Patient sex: M
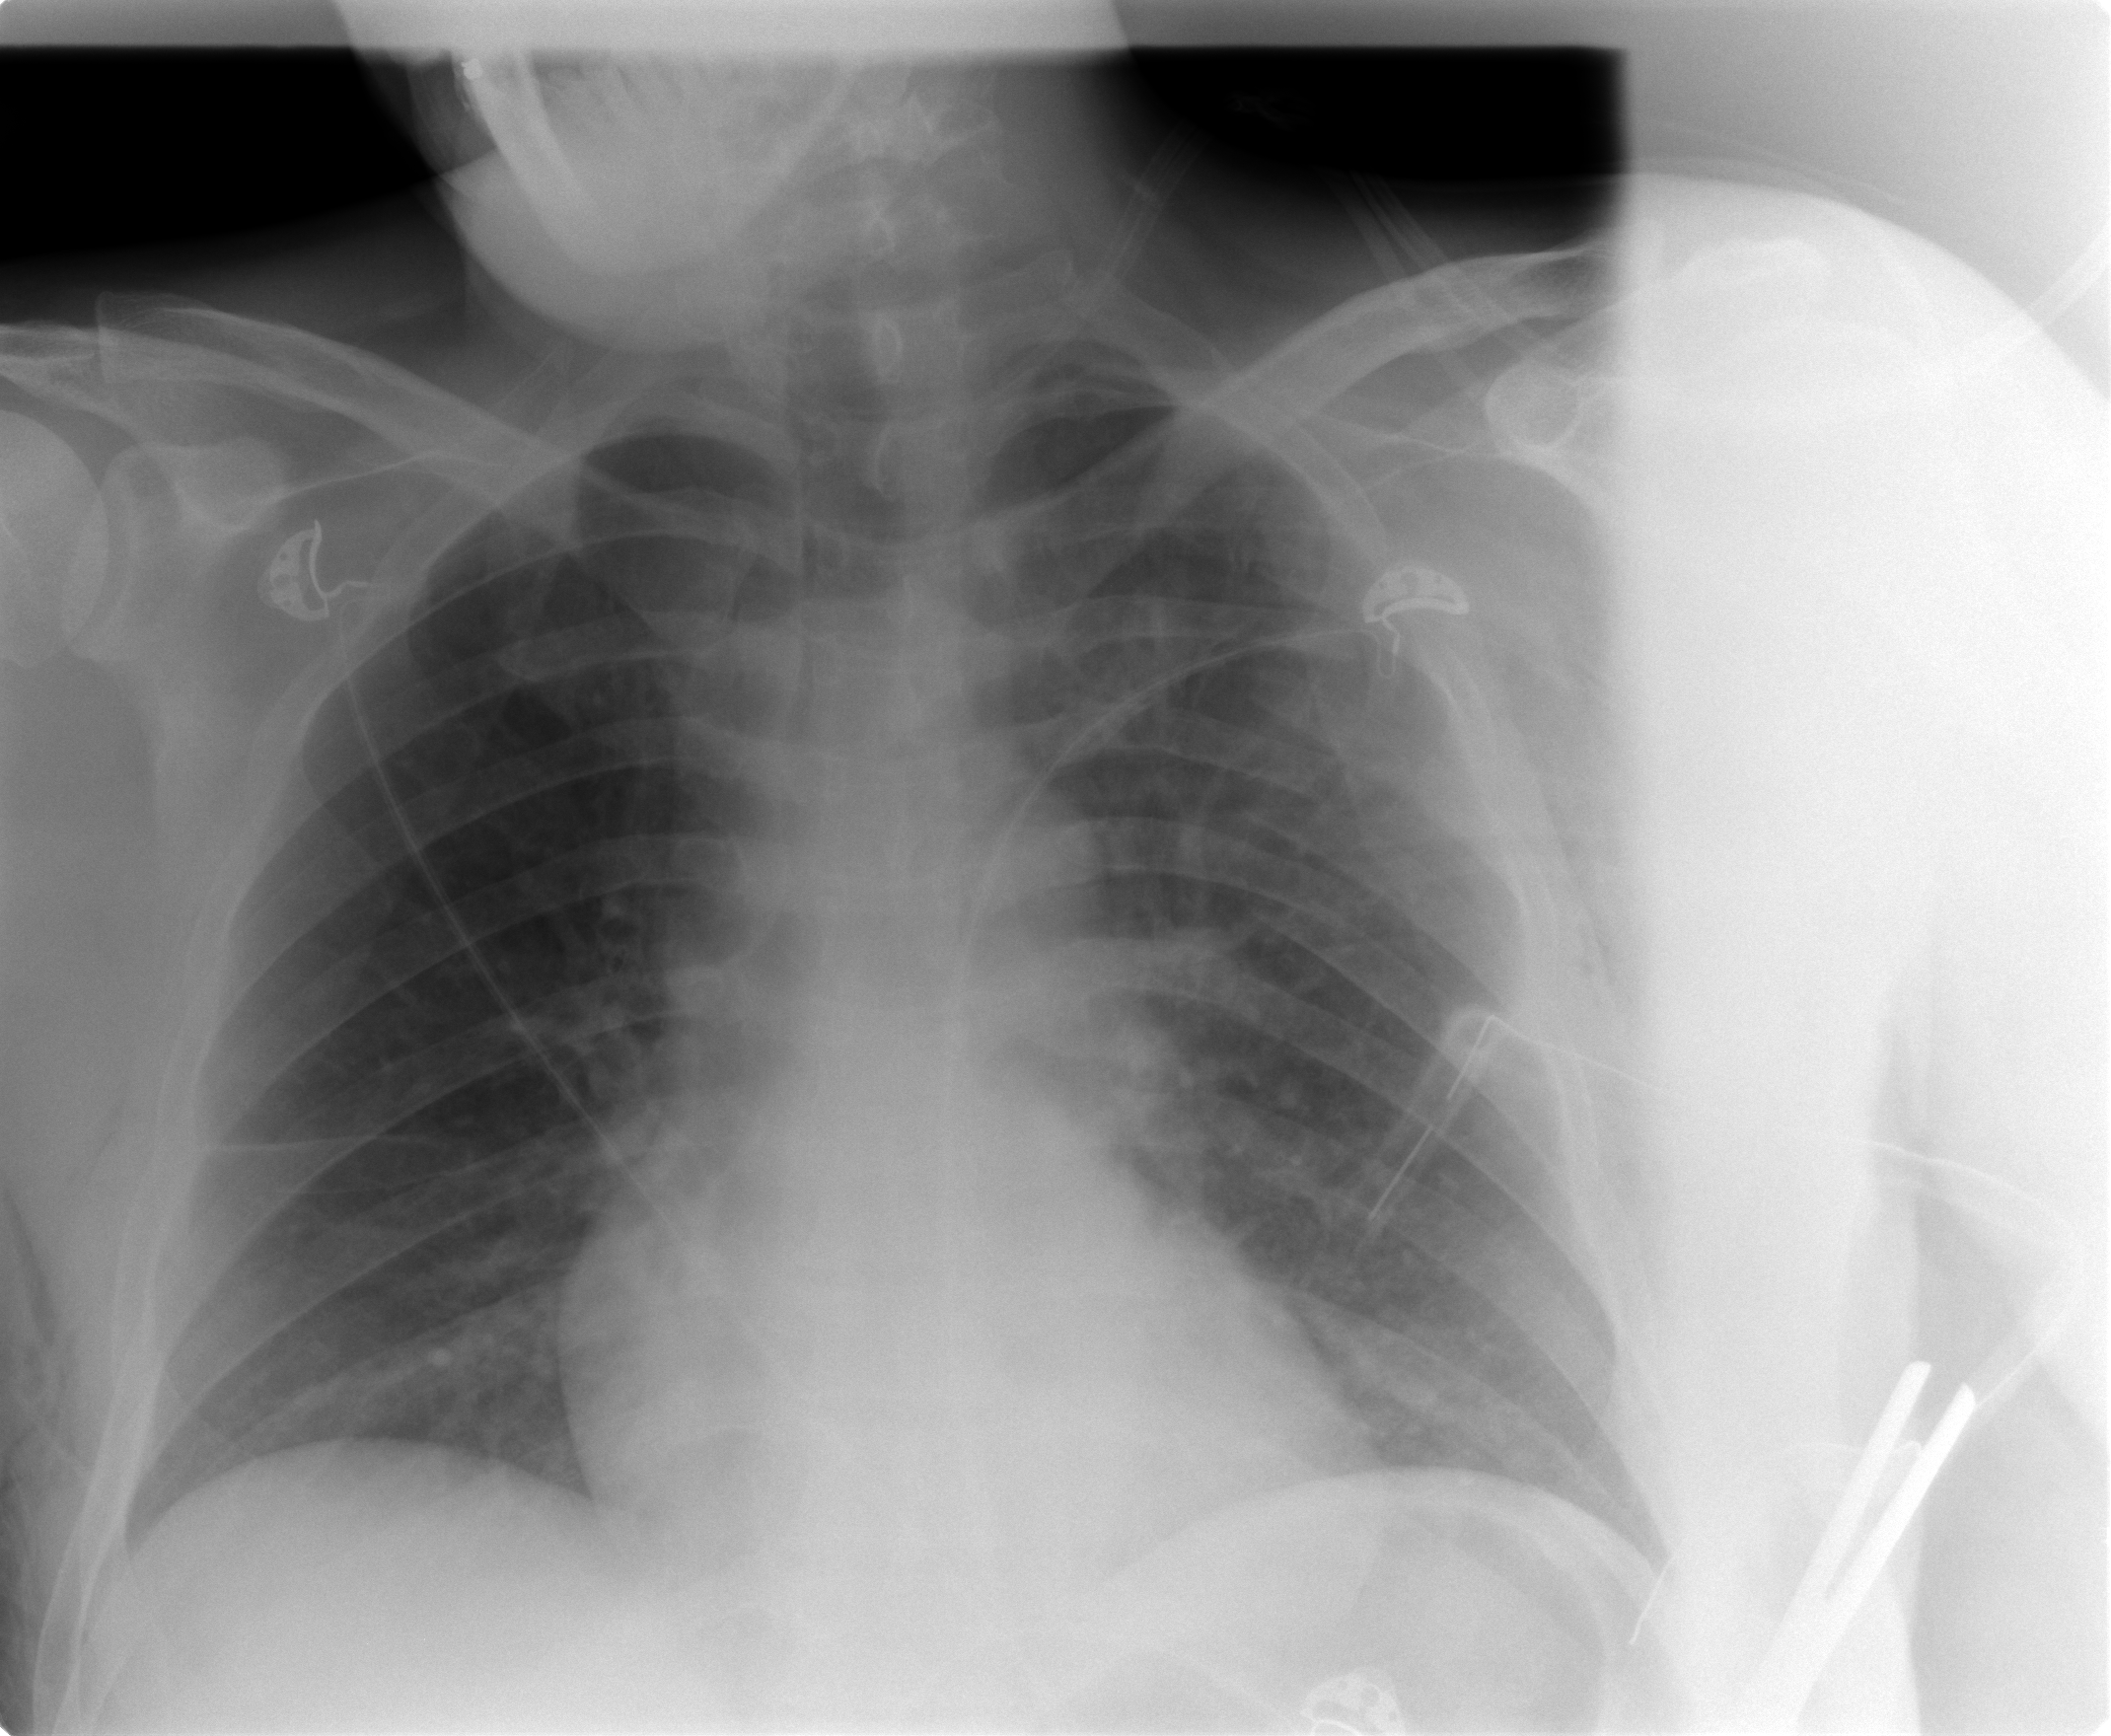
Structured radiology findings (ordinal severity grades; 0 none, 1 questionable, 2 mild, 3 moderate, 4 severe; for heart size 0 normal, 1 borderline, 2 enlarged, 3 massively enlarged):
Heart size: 1
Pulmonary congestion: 3
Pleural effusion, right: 0
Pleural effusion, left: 0
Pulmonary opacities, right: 0
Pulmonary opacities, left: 2
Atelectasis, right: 0
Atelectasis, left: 2